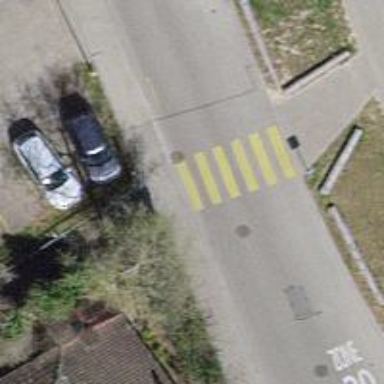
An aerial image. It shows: Marked crossing on the road.